【题型】填空题　【知识点】向量　【难度】medium
八卦是中国文化的基本哲学概念，图 1 是八卦模型图，其平面图形为图 2 中的正八边形 $ABCDEFGH$，其中$|\overrightarrow{OA}| = 1$，给出下列结论：

$^{\textcircled{1}}$ $\overrightarrow{OA}$与$\overrightarrow{OH}$的夹角为$\frac{\pi}{3}$；

$^{\textcircled{2}}$ $\overrightarrow{OD} + \overrightarrow{OF} = \overrightarrow{OE}$；

$^{\textcircled{3}}$ $|\overrightarrow{OA} - \overrightarrow{OC}| = \frac{\sqrt{2}}{2}|\overrightarrow{DH}|$；

$^{\textcircled{4}}$ 向量$\overrightarrow{OA}$在向量$\overrightarrow{OD}$上的投影向量为$-\frac{\sqrt{2}}{2}\vec{e}$（其中$\vec{e}$是与$\overrightarrow{OD}$同向的单位向量）。

其中正确结论的个数为$\underline{\quad\quad\quad\quad}$。

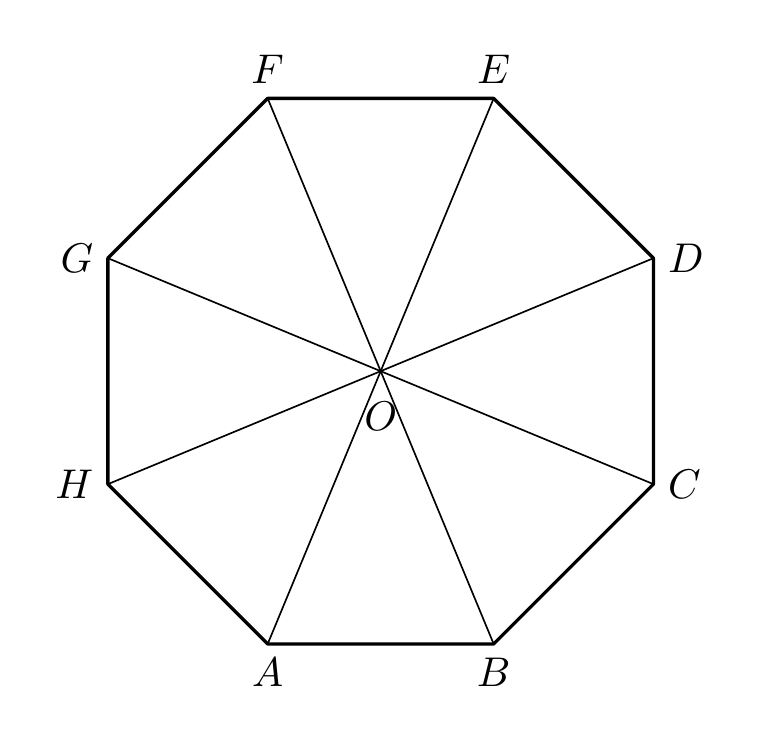
【解答】
【答案】$2$

【知识点】向量夹角的计算、向量加法法则的几何应用、求投影向量、向量减法法则的几何应用

【分析】利用正八边形的性质，结合向量的线性运算及投影向量的定义逐一分析运算即可。

【详解】对$^{\textcircled{1}}$：$ABCDEFGH$为正八边形，则$\overrightarrow{OA}$与$\overrightarrow{OH}$的夹角为$\angle AOH = \frac{2\pi}{8} = \frac{\pi}{4}$，$^{\textcircled{1}}$错误；

对$^{\textcircled{2}}$：$\angle DOF = 2\angle AOH = \frac{\pi}{2}$，$OE$平分$\angle DOF$，则$\overrightarrow{OD} + \overrightarrow{OF} = \sqrt{2}\overrightarrow{OE}$，$^{\textcircled{2}}$错误；

对$^{\textcircled{3}}$：$\because |\overrightarrow{OA} - \overrightarrow{OC}| = |\overrightarrow{CH}| = \sqrt{2}$，$|\overrightarrow{DH}| = 2$，则$|\overrightarrow{OA} - \overrightarrow{OC}| = \frac{\sqrt{2}}{2}|\overrightarrow{DH}|$，$^{\textcircled{3}}$正确；

对$^{\textcircled{4}}$：$\because \angle AOD = 3\angle AOH = \frac{3\pi}{4}$，即$\overrightarrow{OA}$与$\overrightarrow{OD}$的夹角为$\frac{3\pi}{4}$，

$\therefore$ 向量$\overrightarrow{OA}$在向量$\overrightarrow{OD}$上的投影向量为$\left(|\overrightarrow{OA}|\cos \frac{3\pi}{4}\right)\vec{e} = -\frac{\sqrt{2}}{2}\vec{e}$，$^{\textcircled{4}}$正确；

故答案为：$2$。